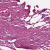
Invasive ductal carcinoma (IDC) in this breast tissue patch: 0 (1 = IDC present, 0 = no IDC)